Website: crate-barrel
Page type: account-selection
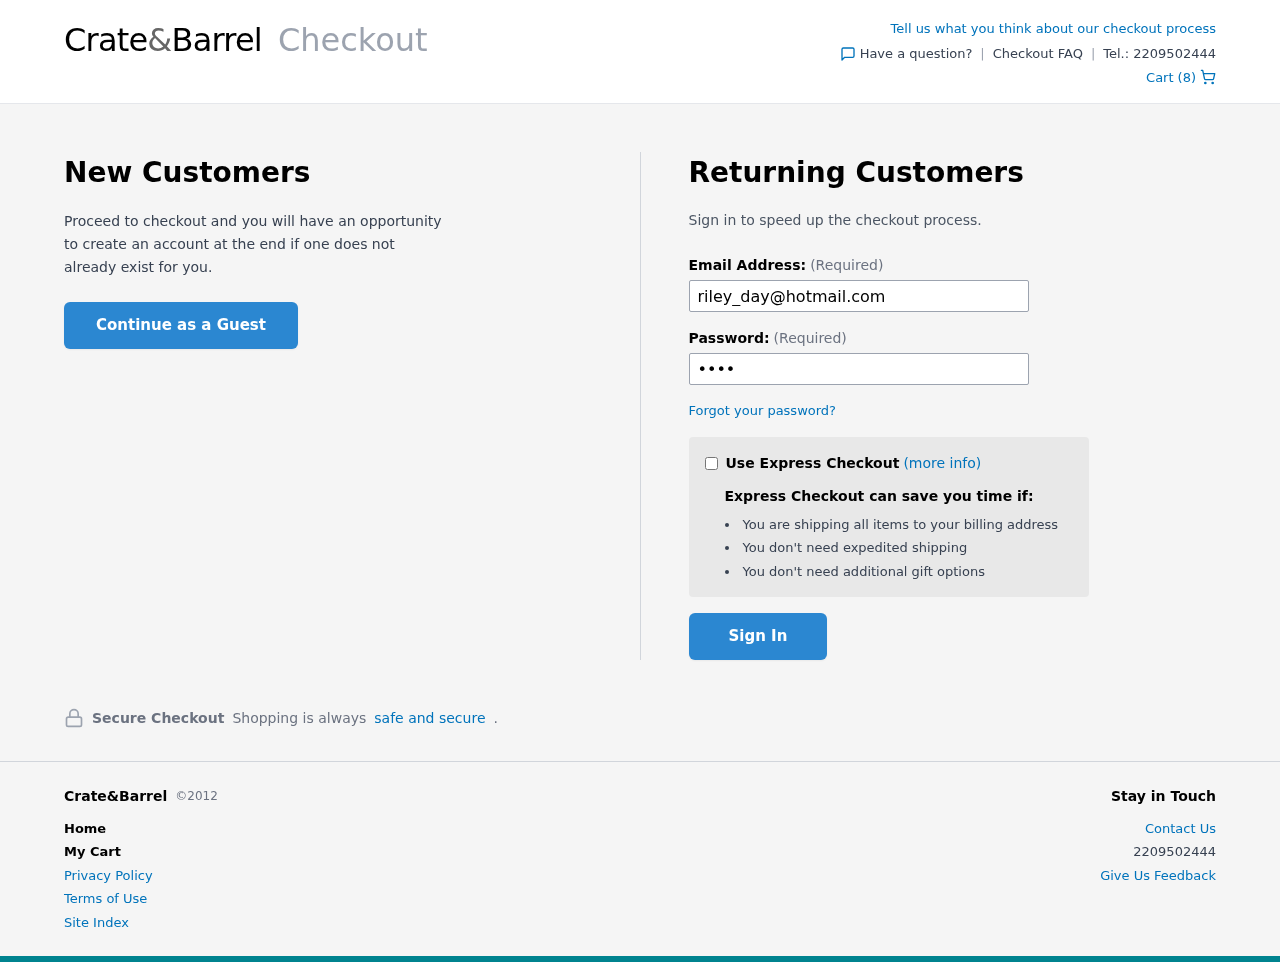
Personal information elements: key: PII_EMAIL
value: riley_day@hotmail.com
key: PII_PHONE
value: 2209502444
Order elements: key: ORDER_NUM_ITEMS
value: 8